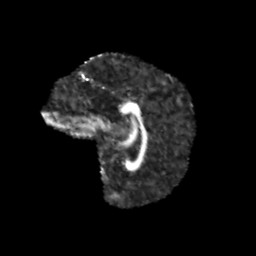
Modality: FA
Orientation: sagittal
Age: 9
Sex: male
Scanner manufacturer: siemens
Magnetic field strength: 3 T
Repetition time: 3.8 s
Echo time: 0.07 s